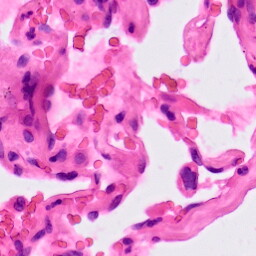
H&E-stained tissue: Lung